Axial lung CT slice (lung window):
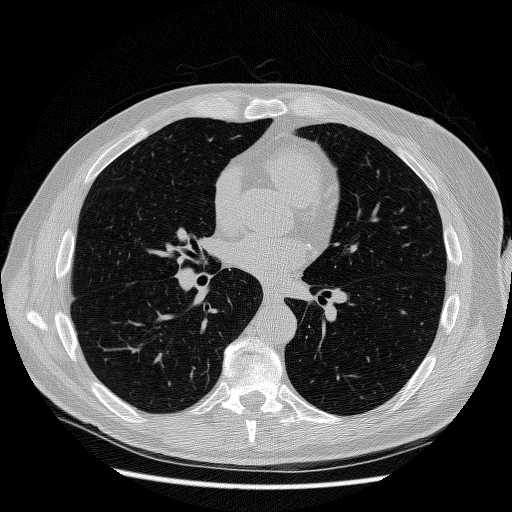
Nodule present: no